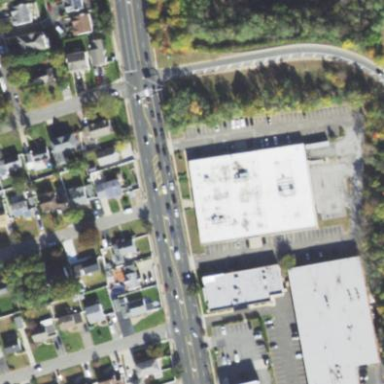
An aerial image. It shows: Retail building that houses furniture shop.